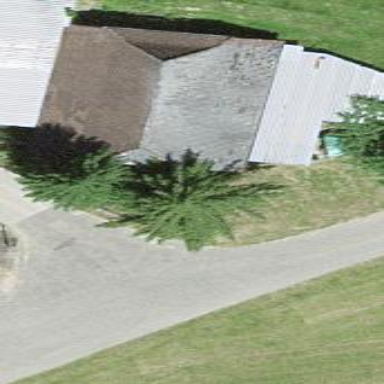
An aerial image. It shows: Barn.